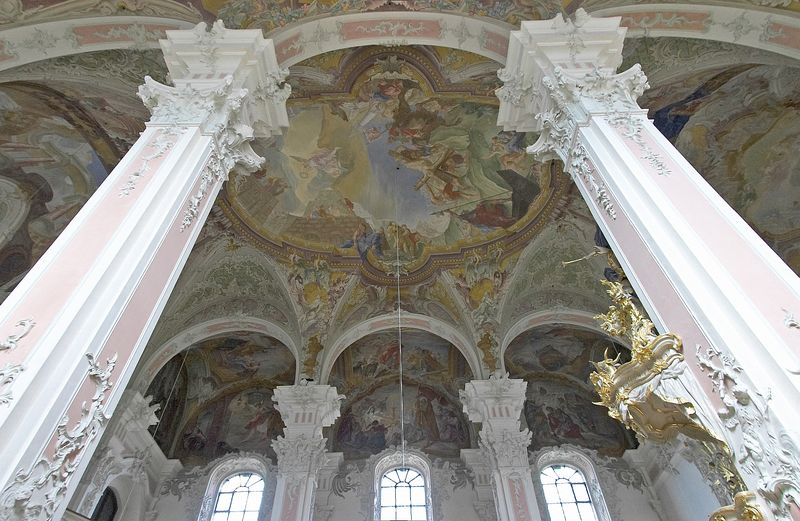
Titel: St. Peter in Mainz
Künstler: Johann Valentin Thomann
Standort: Mainz (EU - D - RP)
Schlagwörter: gemälde, himmel, schatten, weiß, gelb, menschen, bunt, fenster, glas, lampe, licht, marmor, säule, säulen, malerei, ornament, barock, bibel, innenraum, kirche, gold, decke, rokoko, rosa, engel, relief, farbig, bogen, farbe, saal, rundbogen, kuppel, romantik, ornamente, verzierung, wandmalerei, stuck, bemalt, foto, fotografie, bögen, gewölbe, eckig, kreuz, dom, kapitelle, kathedrale, kapitell, kanzel, fresken, konsole, heilige, deckengemälde, fresko, fanfare, gothik, kitschig, szenen, bauwerk, deckenmalerei, decken, trompete, farbfotografie, aufwändig, säilen, wölbungen, dekengemälde